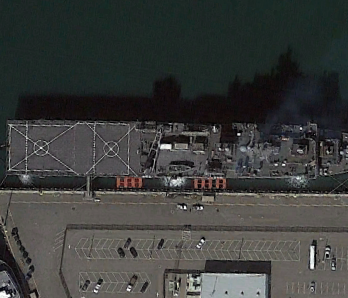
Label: combat